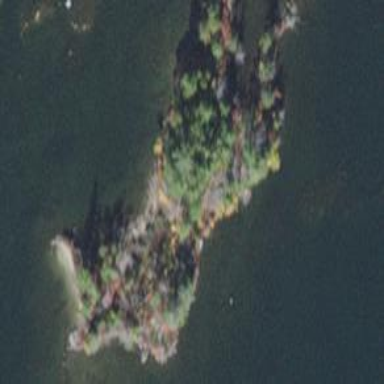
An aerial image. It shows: Islet.